Question: <URL>
'''
var counter = 1;
$('#add').click(function(){
var value = ++counter;
var myHtml = "<div id='boxFirst'>" + value +"</div>";
$(myHtml).appendTo("#boxFirst");
});
'''
I want to achieve something like this:

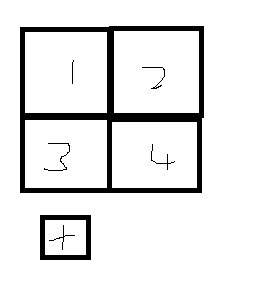
Answer: Here is a full working example:
<URL>
Code :
'''
var counter = 1;
$('#add').click(function(){
var value = ++counter;
var myHtml = "<div id='box"+value+"' class='box'>" + value +"</div>";
$(myHtml).insertAfter("#box"+(value - 1));
});
'''
The counter var wasn't initialized. I changed 'var value = counter++;' to 'var value = ++counter;' in order for the 'value' variable to have the already incremented value.
ID were changed to be unique. I concat the value to get id like box1, box2, box3...
In order to be able for your div to put them as you want, I added 'display: inline-block' and 'float:left' properties to them. For css, i put on them all the same class 'box'.
I also remove the '#add' div css to treat it as an other div.